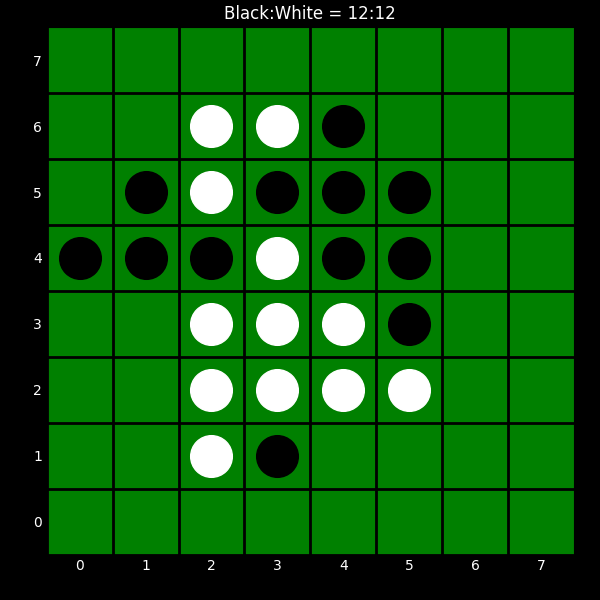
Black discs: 12
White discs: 12